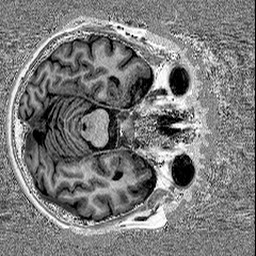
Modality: UNIT1
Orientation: axial
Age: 76
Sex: female
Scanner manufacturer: siemens
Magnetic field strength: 3 T
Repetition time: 5 s
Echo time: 0.00298 s